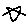
Label: star